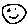
Label: smiley face